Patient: sex M, age 60
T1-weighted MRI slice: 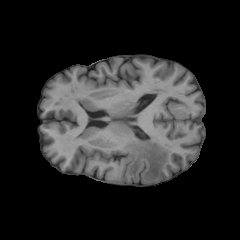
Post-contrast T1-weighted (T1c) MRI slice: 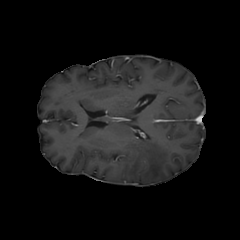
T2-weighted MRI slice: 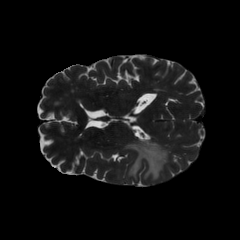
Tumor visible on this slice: yes
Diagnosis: Glioblastoma, IDH-wildtype
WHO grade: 4